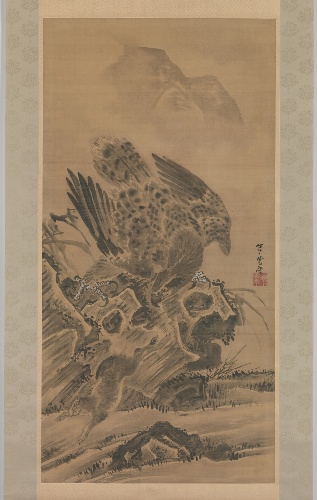
Title: 兎を追う鷲図|Eagle Pursuing Rabbit
Artist: Kawanabe Kyōsai 河鍋暁斎
Artist bio: Japanese, 1831–1889
Date: 1885
Object type: Hanging scroll
Classification: Paintings
Medium: Hanging scroll; ink and color on paper
Culture: Japan
Period: Meiji period (1868–1912)
Dimensions: Image: 65 1/2 × 32 3/4 in. (166.4 × 83.2 cm)
Overall with mounting: 111 1/2 in. × 43 1/2 in. (283.2 × 110.5 cm)
Overall with knobs: 111 1/2 in. × 47 3/4 in. (283.2 × 121.3 cm)
Department: Asian Art
Credit line: Charles Stewart Smith Collection, Gift of Mrs. Charles Stewart Smith, Charles Stewart Smith Jr., and Howard Caswell Smith, in memory of Charles Stewart Smith, 1914
Accession year: 1914
Repository: Metropolitan Museum of Art, New York, NY
Tags: Eagles|Rabbits